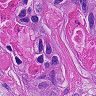
Metastatic tissue present: yes